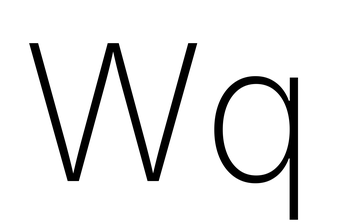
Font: Inter_ExtraLight